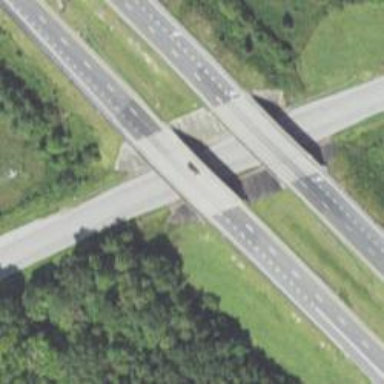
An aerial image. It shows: View of motorway.